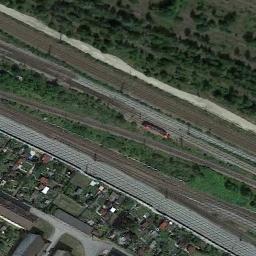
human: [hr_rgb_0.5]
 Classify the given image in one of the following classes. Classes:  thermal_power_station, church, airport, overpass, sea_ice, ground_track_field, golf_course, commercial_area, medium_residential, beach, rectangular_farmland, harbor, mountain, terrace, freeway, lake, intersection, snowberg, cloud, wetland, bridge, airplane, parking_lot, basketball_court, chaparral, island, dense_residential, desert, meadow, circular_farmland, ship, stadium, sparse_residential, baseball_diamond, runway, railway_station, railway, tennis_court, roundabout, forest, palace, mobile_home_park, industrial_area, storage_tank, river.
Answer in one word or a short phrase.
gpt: railway